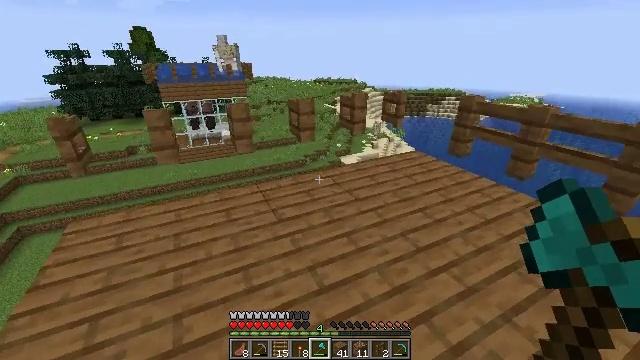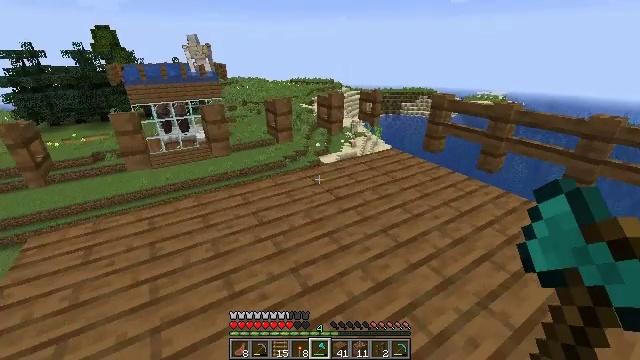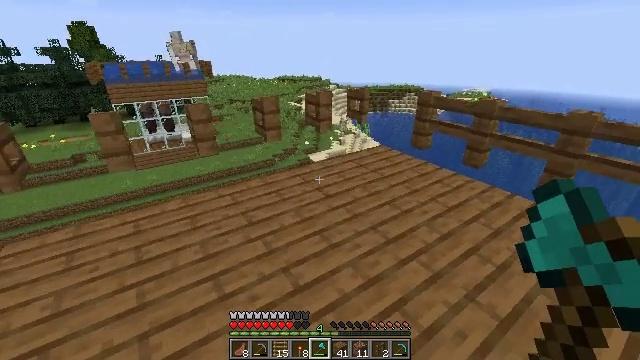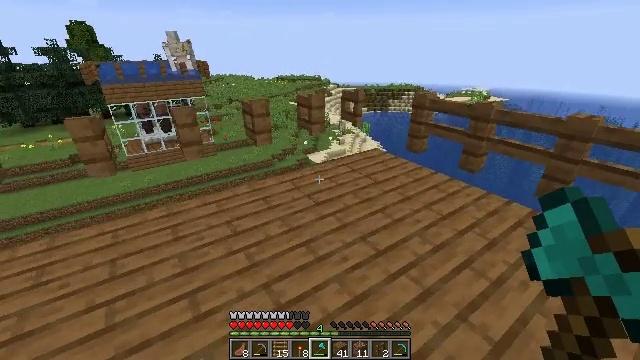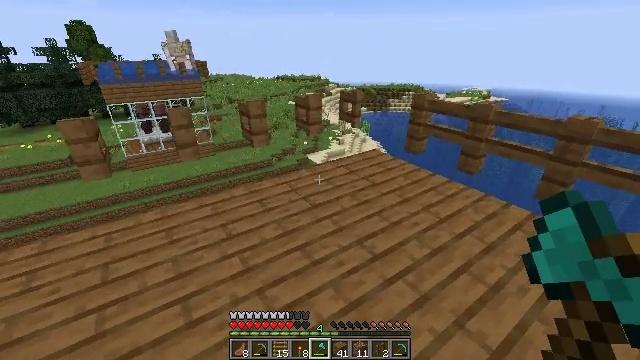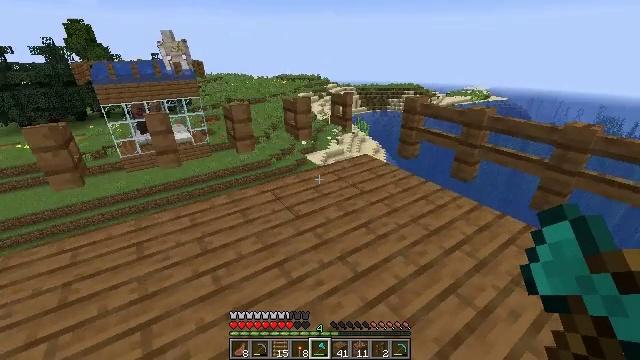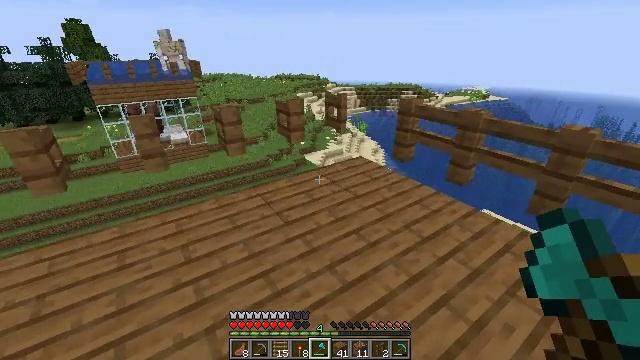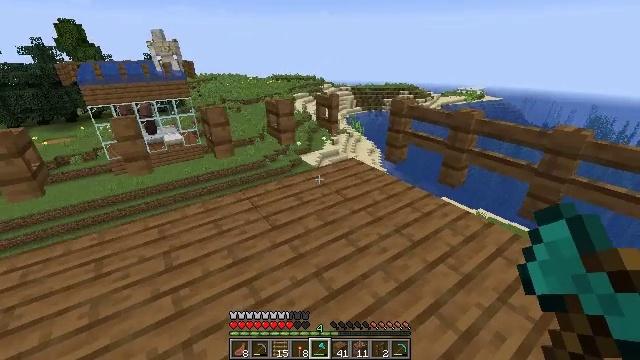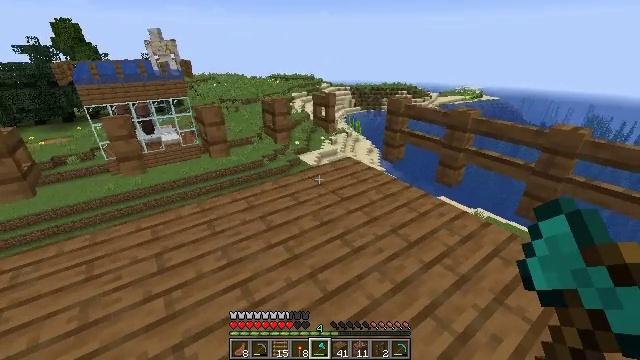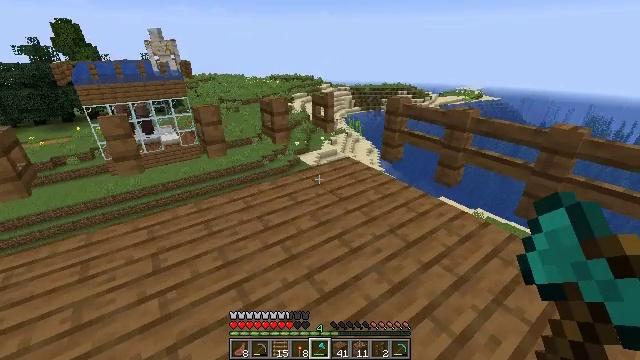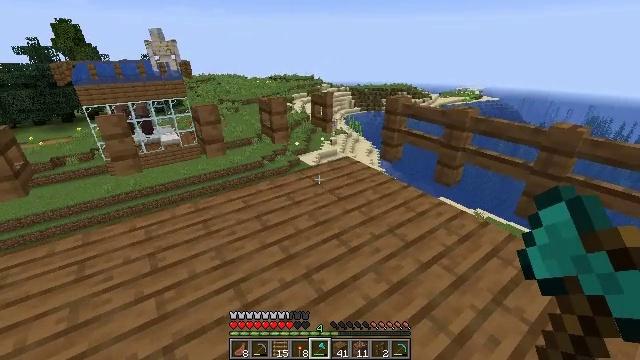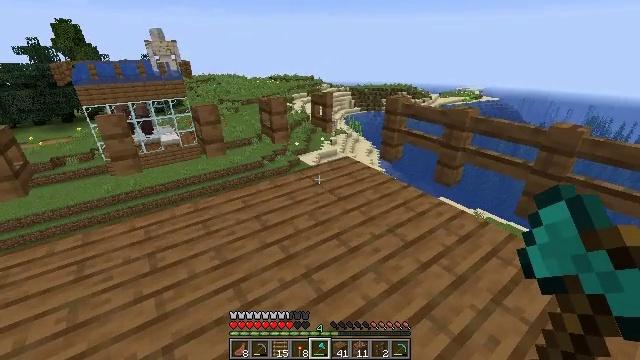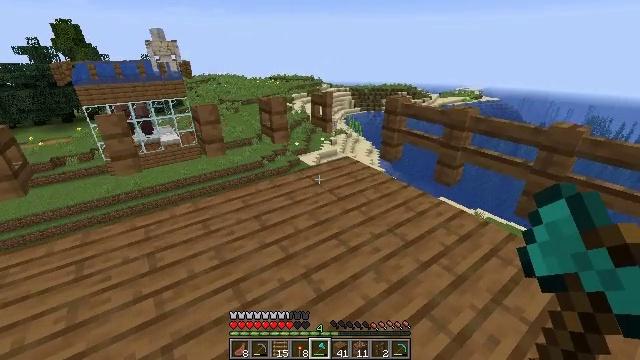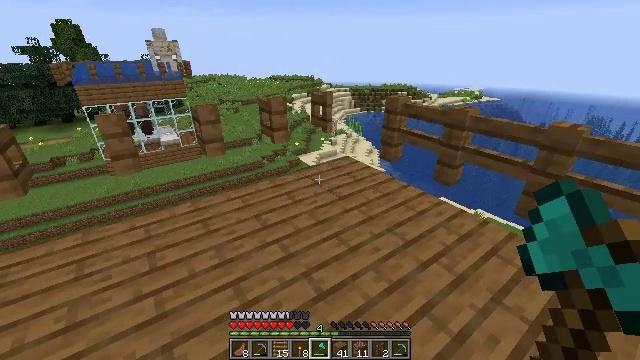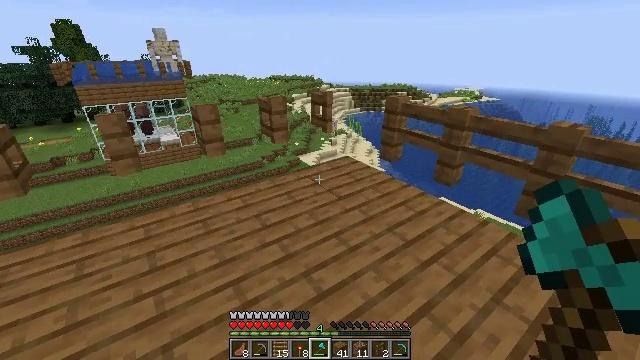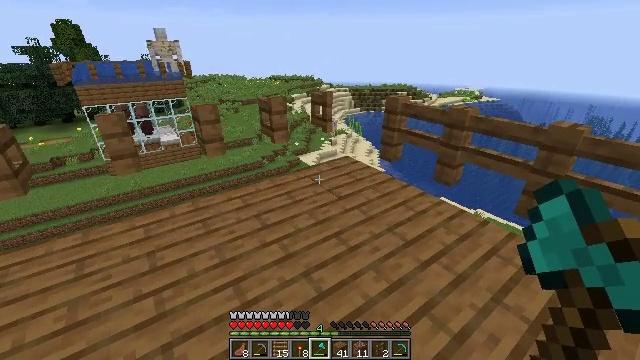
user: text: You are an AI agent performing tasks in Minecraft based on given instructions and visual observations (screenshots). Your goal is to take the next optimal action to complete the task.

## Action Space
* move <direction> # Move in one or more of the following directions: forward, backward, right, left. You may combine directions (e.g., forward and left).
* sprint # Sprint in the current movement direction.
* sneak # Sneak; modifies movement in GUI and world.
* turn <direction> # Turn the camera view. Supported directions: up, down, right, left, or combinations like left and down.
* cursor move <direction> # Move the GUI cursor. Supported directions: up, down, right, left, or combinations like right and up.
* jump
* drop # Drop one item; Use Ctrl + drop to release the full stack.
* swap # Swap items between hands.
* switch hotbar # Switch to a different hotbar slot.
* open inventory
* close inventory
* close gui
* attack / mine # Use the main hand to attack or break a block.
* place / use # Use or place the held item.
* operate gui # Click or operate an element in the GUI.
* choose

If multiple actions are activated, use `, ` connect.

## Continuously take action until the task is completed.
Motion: motion action
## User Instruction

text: Mine the spruce fence.
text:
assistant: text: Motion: turn right
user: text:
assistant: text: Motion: move forward and move right, turn right
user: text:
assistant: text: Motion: move forward and move right
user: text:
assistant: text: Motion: move forward and move right
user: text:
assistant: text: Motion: move forward and move right
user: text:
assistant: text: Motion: no_op
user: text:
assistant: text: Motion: no_op
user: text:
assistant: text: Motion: no_op
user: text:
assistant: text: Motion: no_op
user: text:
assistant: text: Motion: no_op
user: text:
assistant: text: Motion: no_op
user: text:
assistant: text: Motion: no_op
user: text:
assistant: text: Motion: no_op
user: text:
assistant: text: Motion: no_op
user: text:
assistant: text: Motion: no_op
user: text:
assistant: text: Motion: no_op
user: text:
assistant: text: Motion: no_op
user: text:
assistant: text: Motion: no_op
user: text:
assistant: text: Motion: no_op
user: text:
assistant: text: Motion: no_op
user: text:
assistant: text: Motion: no_op
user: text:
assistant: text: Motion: no_op
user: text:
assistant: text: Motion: no_op
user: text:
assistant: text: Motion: no_op
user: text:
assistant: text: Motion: move forward and move right
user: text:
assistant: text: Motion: move forward and move right
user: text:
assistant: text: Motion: move forward and move right
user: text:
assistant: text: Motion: move forward and move right
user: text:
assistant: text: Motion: move forward and move right
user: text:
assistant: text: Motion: move forward and move right, turn down